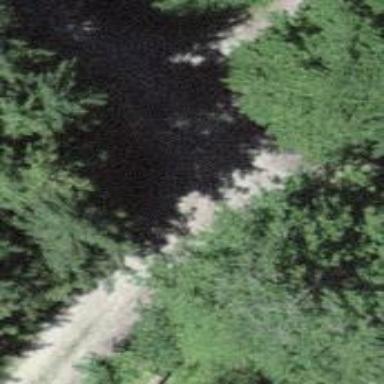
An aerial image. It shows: Gravel track with grade 2 quality.